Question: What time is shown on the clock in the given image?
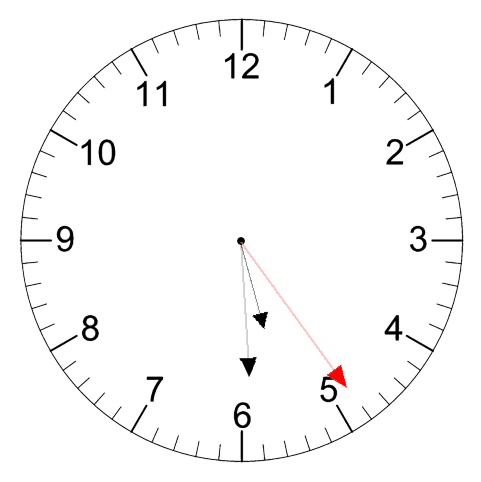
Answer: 05:29:24